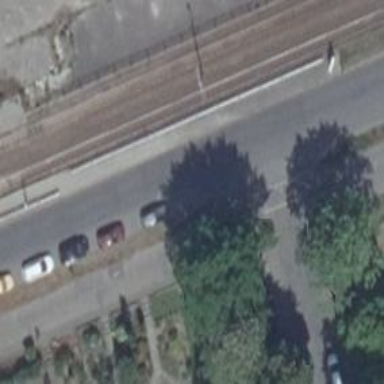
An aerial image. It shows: Tertiary road with asphalt surface. There is parallel parking on the left lane.